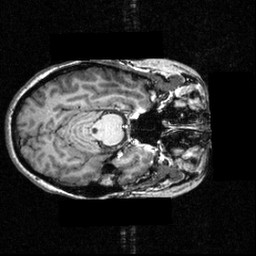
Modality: T1w
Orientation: axial
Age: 26
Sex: female
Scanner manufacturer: siemens
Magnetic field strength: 3.951 T
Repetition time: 1.5 s
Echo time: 0.00335 s